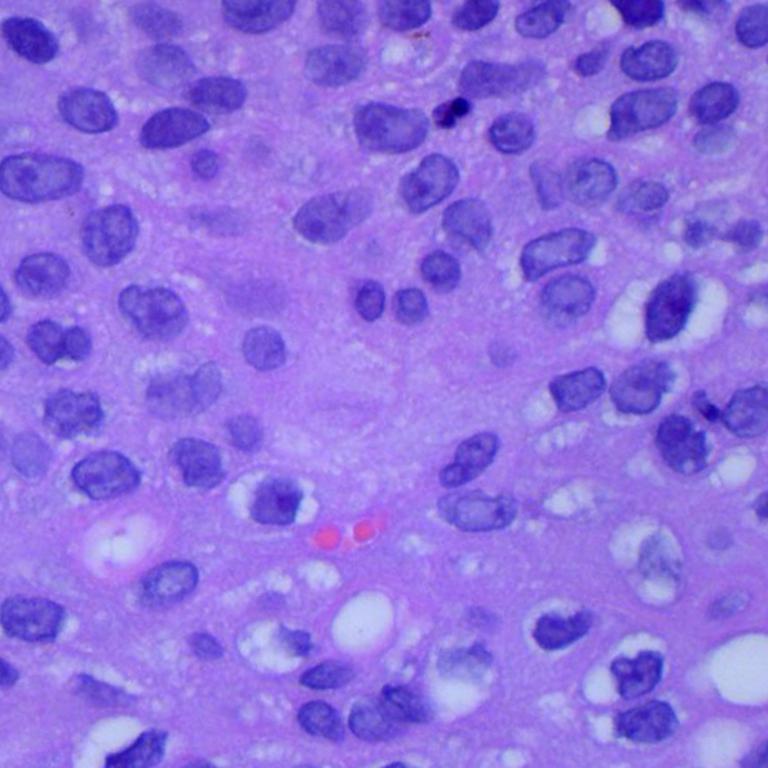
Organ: lung
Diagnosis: squamous carcinomas